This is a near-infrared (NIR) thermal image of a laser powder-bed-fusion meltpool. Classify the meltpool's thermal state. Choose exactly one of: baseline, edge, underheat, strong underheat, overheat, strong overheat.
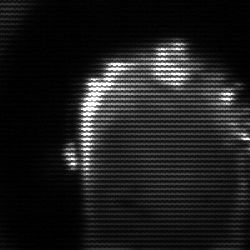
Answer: baseline